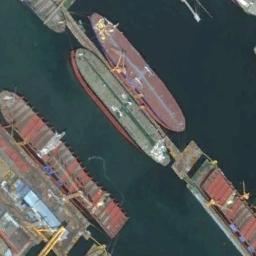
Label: ship